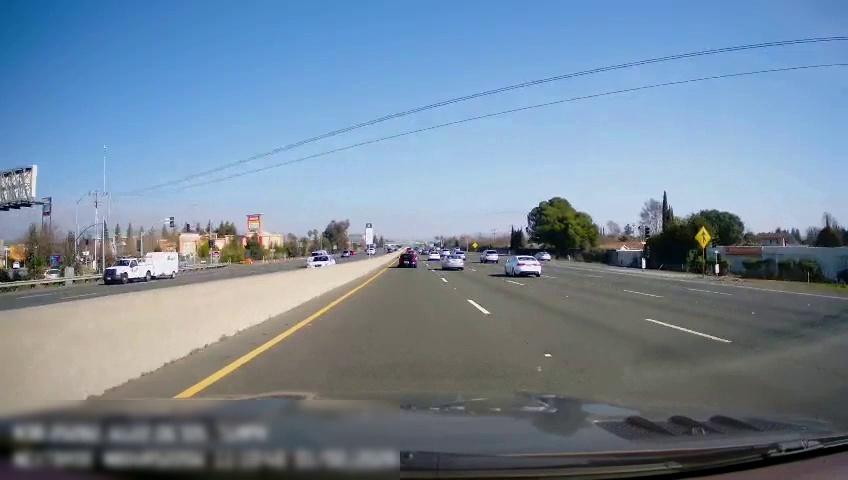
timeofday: Day
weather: Sunny
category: Drivable Space
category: Drivable Space
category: Vehicles | Truck
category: Vehicles | Car
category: Vehicles | SUV
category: Vehicles | Other LV
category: Vehicles | Car
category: Vehicles | Car
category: Vehicles | Car
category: Vehicles | Car
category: Vehicles | SUV
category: Vehicles | Car
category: Vehicles | Car
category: Lanes | Alternate Lane
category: Lanes | Current Lane
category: Lanes | Current Lane
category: Lanes | Alternate Lane
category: Lanes | Alternate Lane
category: Lanes | Alternate Lane
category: Lanes | Opposite Lane
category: Lanes | Opposite Lane
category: Lanes | Opposite Lane
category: Traffic | Signs
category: Traffic | Lights